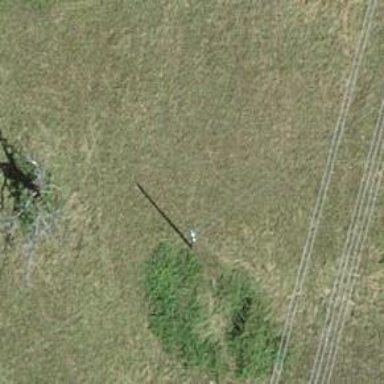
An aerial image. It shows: Minor power line.